Interaction volume radius: 10 \u00c5
Interaction volume height: 20 \u00c5
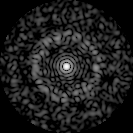
Disorder parameter: 0.8356